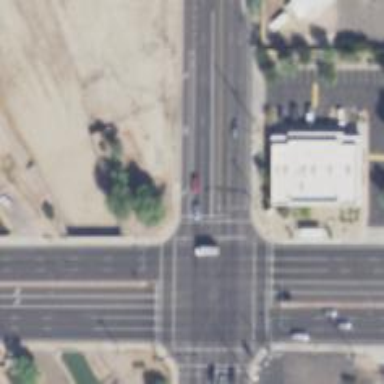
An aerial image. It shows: Solid stop line on the road marking.